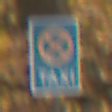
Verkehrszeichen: Taxenstand
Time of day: MorningAfternoon
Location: Outdoor (Nature)
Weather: Overcast
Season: Autumn
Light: Natural